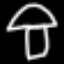
Label: mushroom